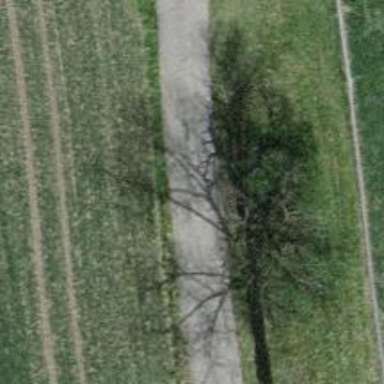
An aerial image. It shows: Well-maintained track road with grade 1 tracktype.